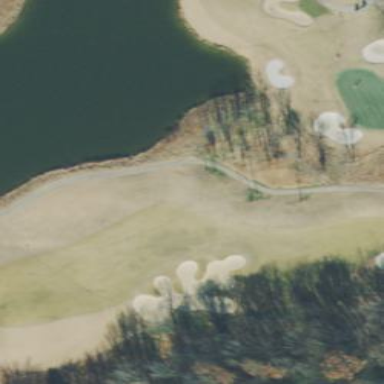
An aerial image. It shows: Area of rough grass used for golf.